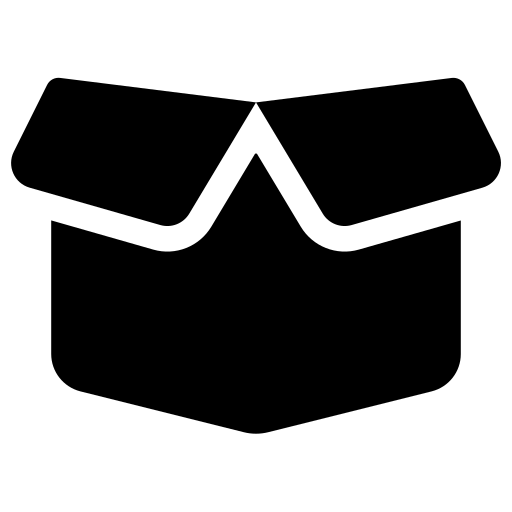
Tags: icon, FontAwesome, fa-icon, solid, box, open